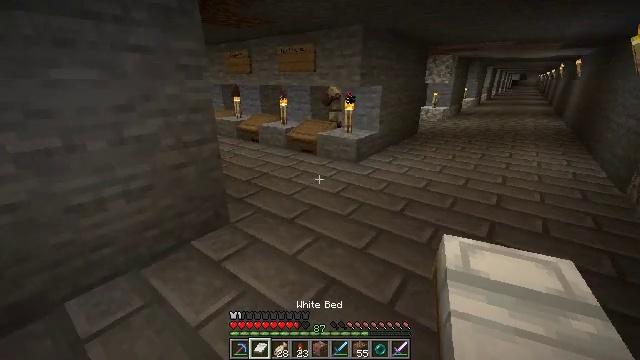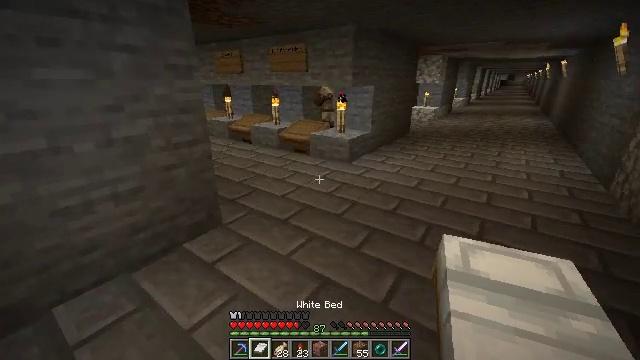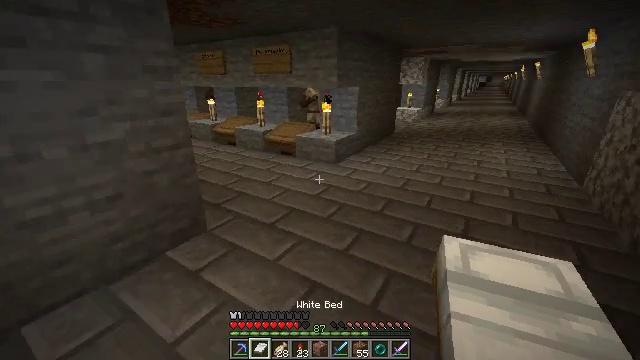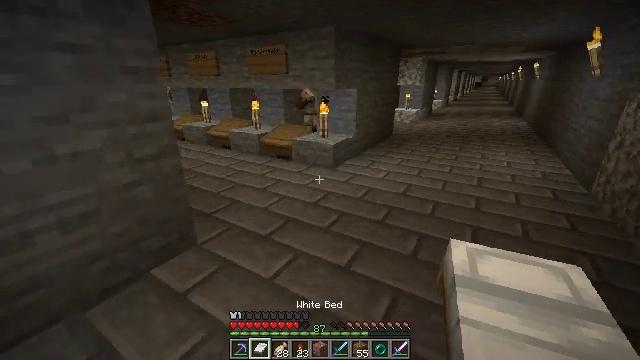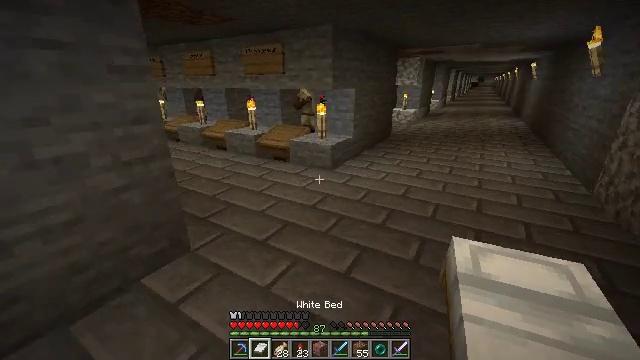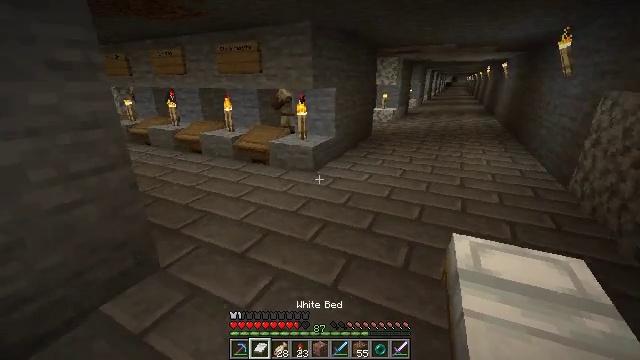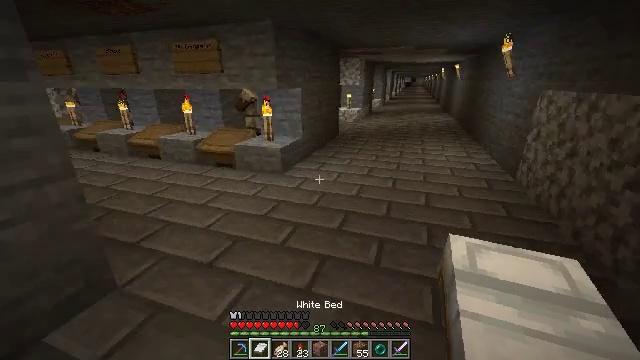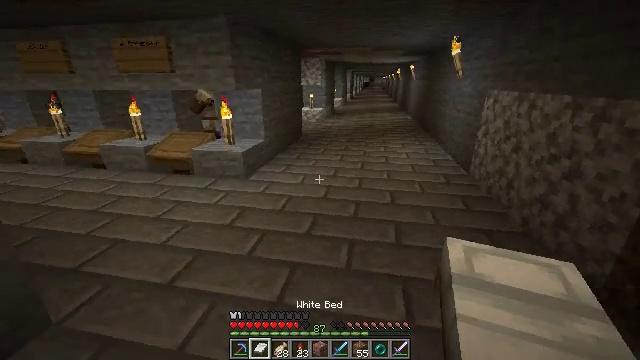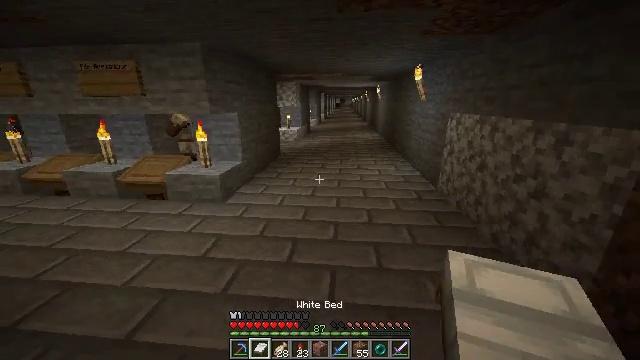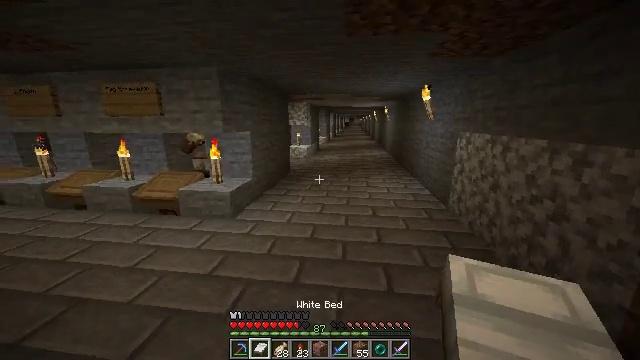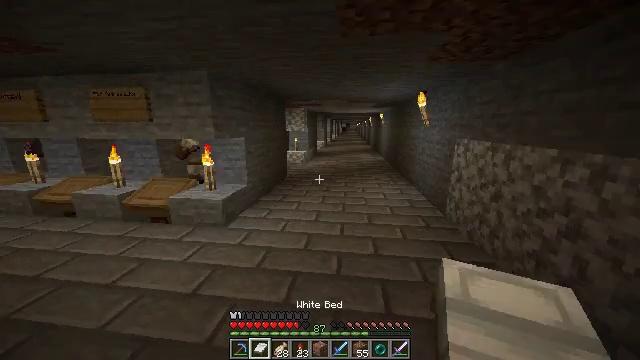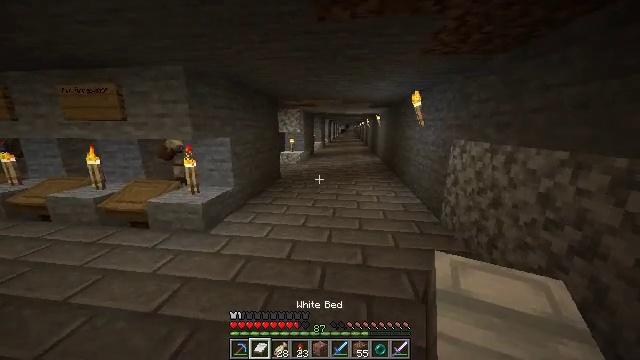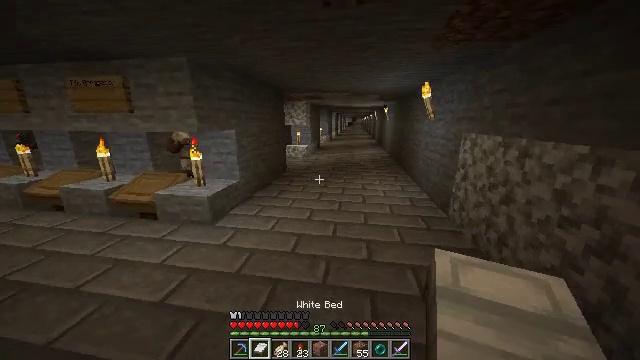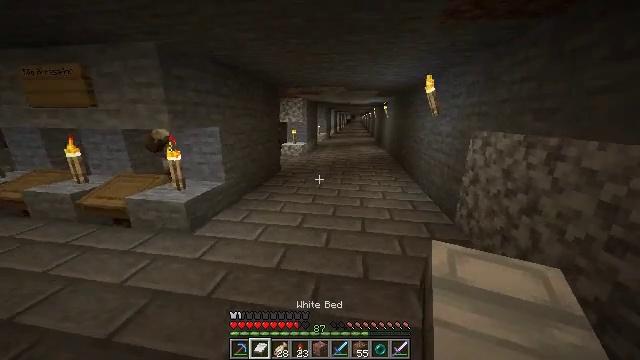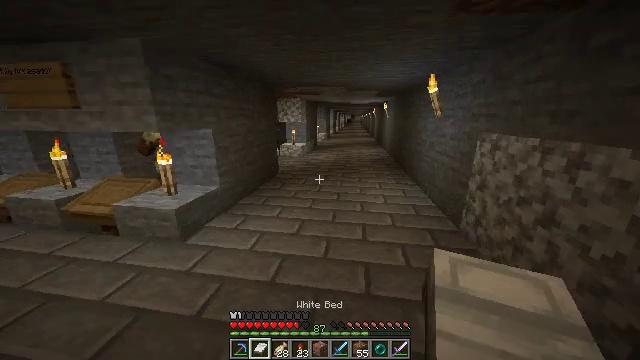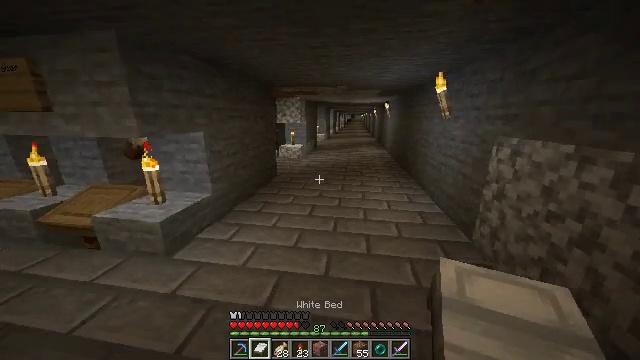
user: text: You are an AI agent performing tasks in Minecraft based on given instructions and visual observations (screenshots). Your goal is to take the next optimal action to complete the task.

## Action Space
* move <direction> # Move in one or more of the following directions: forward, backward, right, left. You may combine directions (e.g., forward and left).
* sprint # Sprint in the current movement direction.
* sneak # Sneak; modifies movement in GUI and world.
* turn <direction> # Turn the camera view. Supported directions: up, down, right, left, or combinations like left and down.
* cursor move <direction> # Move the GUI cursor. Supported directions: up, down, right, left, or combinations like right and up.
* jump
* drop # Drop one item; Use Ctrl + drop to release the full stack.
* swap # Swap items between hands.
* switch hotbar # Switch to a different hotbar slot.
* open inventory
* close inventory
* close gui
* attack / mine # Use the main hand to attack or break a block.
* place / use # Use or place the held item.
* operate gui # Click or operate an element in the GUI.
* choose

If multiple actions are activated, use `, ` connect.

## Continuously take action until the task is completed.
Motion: motion action
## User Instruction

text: Put materials in the crafting table to create a bookshelf.
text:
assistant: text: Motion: turn right
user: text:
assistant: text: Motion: move forward, turn right
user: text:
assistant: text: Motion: move forward
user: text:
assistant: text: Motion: move forward
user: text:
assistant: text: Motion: turn right
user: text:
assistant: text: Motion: turn right
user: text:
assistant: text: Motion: move forward, turn right
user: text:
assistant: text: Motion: move forward, turn right and up
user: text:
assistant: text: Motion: move forward, turn left and up
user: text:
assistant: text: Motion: move forward and move right
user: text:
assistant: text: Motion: move forward and move right
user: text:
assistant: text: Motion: move forward, turn left and down
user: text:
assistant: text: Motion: move forward
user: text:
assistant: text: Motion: move forward
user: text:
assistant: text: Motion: move forward
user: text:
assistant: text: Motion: move forward
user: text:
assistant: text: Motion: move forward
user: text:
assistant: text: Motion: move forward
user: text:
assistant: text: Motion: move forward
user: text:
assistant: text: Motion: move forward
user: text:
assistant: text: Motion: move forward
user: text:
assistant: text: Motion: move forward
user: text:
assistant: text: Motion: move forward
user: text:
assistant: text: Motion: move forward
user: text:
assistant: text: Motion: move forward
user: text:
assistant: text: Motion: move forward
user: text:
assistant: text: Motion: move forward
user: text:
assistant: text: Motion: move forward
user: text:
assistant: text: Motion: move forward
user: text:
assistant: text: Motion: move forward